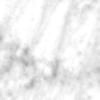
Label: no_change